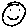
Label: smiley face